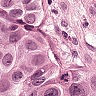
Metastatic tissue present: yes